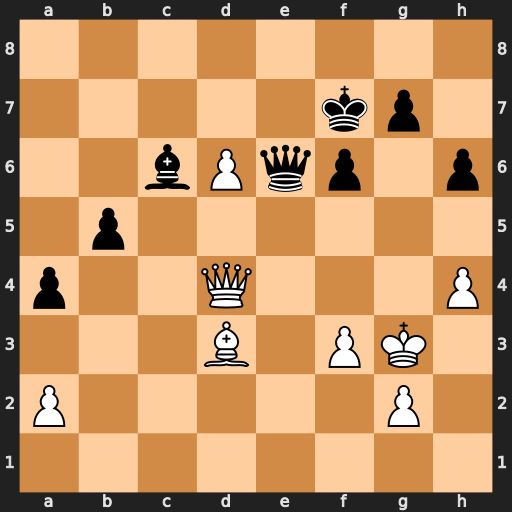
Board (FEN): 8/5kp1/2bPqp1p/1p6/p2Q3P/3B1PK1/P5P1/8
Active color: w
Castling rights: -
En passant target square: -
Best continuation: Be4 Bxe4 d7 Qe5+ Qxe5